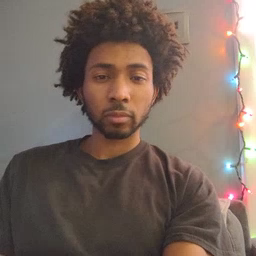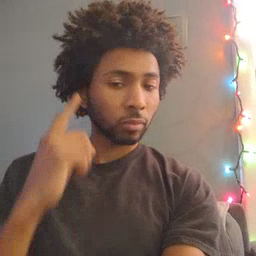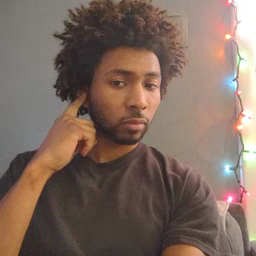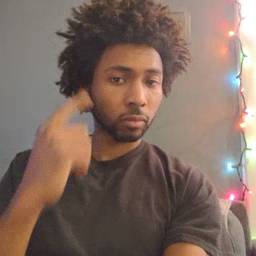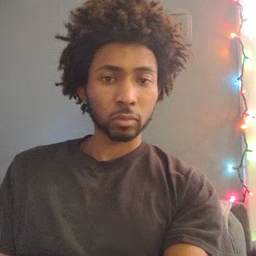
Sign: hear